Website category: sports
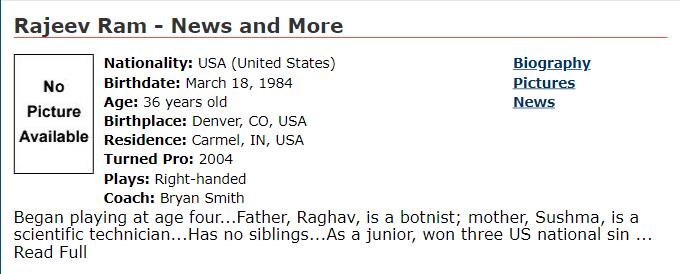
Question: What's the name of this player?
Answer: Rajeev Ram

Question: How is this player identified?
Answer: Rajeev Ram

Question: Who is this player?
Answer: Rajeev Ram

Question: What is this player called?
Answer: Rajeev Ram

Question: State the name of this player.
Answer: Rajeev Ram

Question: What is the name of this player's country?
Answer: USA

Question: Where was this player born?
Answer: USA

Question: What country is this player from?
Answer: USA

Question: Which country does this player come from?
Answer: USA

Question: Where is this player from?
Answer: USA

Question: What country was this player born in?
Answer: USA

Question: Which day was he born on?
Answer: March 18, 1984

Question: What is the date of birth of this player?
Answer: March 18, 1984

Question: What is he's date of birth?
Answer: March 18, 1984

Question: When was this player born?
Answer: March 18, 1984

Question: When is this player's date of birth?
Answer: March 18, 1984

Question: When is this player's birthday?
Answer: March 18, 1984

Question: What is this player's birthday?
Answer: March 18, 1984

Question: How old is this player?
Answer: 36 years old

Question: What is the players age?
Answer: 36 years old

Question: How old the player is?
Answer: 36 years old

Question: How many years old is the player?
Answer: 36 years old

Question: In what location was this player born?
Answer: Denver, CO, USA

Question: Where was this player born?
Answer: Denver, CO, USA

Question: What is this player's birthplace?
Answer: Denver, CO, USA

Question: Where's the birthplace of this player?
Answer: Denver, CO, USA

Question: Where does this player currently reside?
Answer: Carmel, IN, USA

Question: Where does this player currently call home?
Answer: Carmel, IN, USA

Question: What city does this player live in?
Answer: Carmel, IN, USA

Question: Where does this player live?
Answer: Carmel, IN, USA

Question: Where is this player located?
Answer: Carmel, IN, USA

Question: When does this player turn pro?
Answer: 2004

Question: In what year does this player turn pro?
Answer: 2004

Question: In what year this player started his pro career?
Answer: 2004

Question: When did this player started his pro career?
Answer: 2004

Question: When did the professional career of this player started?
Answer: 2004

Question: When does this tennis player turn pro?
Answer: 2004

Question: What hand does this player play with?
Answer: Right-handed

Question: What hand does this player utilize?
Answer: Right-handed

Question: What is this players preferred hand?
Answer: Right-handed

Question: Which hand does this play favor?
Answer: Right-handed

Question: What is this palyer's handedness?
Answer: Right-handed

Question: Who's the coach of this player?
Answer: Bryan Smith

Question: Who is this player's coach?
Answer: Bryan Smith

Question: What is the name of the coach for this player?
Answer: Bryan Smith

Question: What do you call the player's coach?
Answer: Bryan Smith